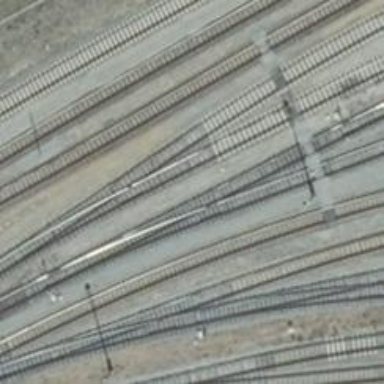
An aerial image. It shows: Railway yard.